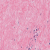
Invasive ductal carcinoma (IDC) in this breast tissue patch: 0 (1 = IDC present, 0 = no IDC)